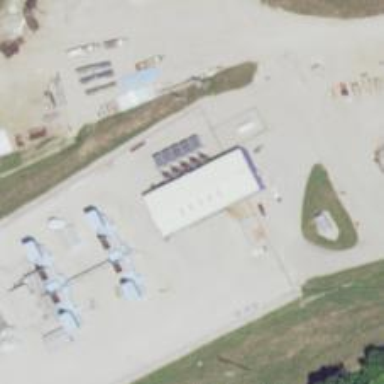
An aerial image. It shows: Generator is pictured.